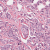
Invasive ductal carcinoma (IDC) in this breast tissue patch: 1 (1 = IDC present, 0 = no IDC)